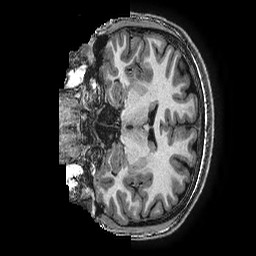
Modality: T1w
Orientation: coronal
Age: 16
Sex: male
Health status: ill
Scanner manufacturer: ge
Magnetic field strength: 3 T
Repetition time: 0.0077 s
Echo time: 0.003436 s